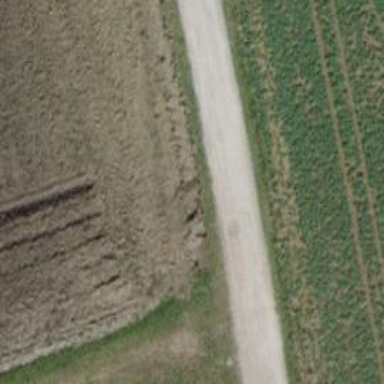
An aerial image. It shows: Paved track with grade 1 tracktype.